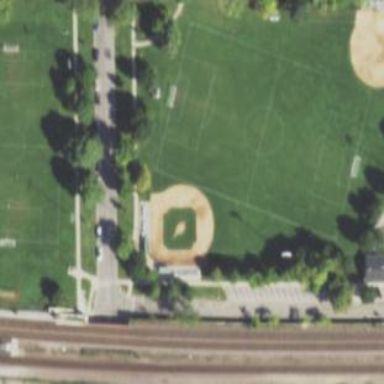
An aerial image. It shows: Baseball pitch for leisure land.